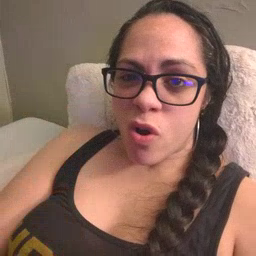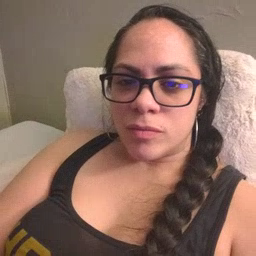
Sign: callonphone